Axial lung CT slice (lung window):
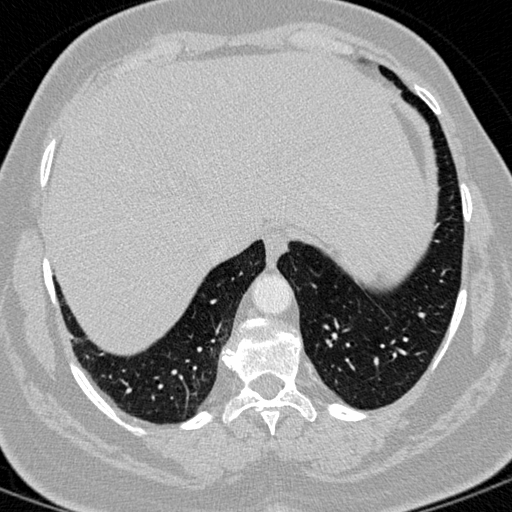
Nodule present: no